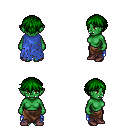
a pixel art fantasy rpg character, female body template, orc, green skin, blue tattered cape, robe skirt, green short bangs hairstyle, maroon shoes, four views (front, back, left, right), 2x2 character sprite sheet, small pixel art, hard edges, no anti-aliasing